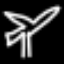
Label: palm tree